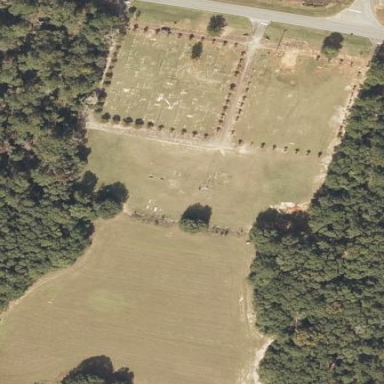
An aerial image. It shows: Cemetery.